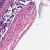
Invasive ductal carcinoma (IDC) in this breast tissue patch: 0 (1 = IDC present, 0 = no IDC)